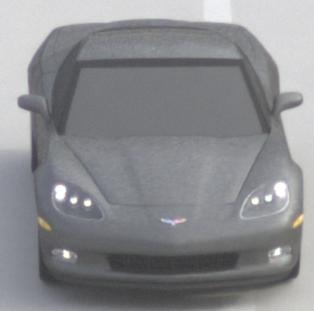
Make: Chevrolet
Model: Corvette Coupé
Detailed model: Corvette (C6) Coupé
Model produced from: 2005/02
Model produced until: 2008/03
Doors: 3
Color: gray
Road condition: dry road
Daytime: morning or afternoon
Contrast: low contrast